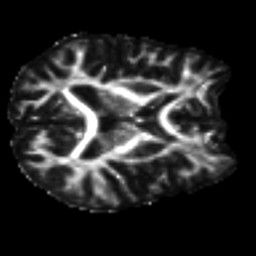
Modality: FA
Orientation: axial
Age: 22
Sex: female
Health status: ill
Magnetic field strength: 3 T
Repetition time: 8.4 s
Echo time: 0.0926 s